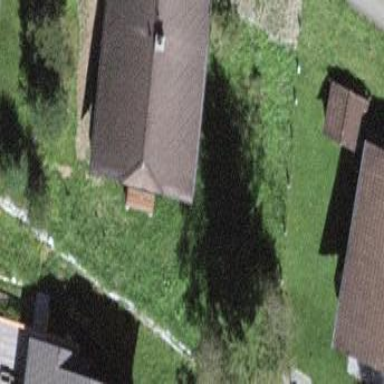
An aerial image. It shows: Detached building.